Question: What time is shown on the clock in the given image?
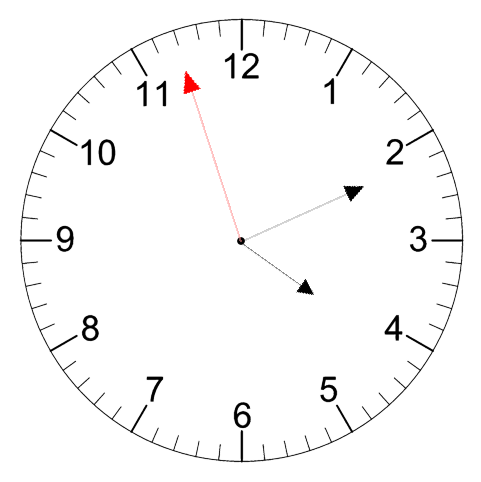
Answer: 04:10:57